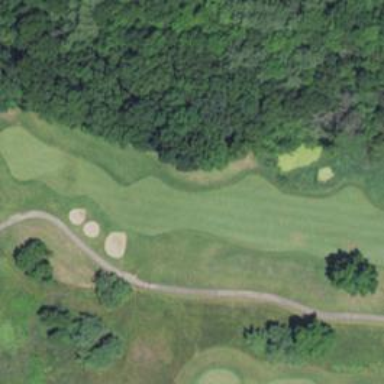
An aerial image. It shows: Golf hole.